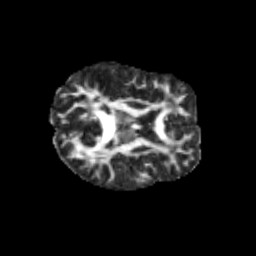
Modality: FA
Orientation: axial
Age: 11
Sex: female
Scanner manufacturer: siemens
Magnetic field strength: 3 T
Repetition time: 3.8 s
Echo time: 0.07 s